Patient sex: F
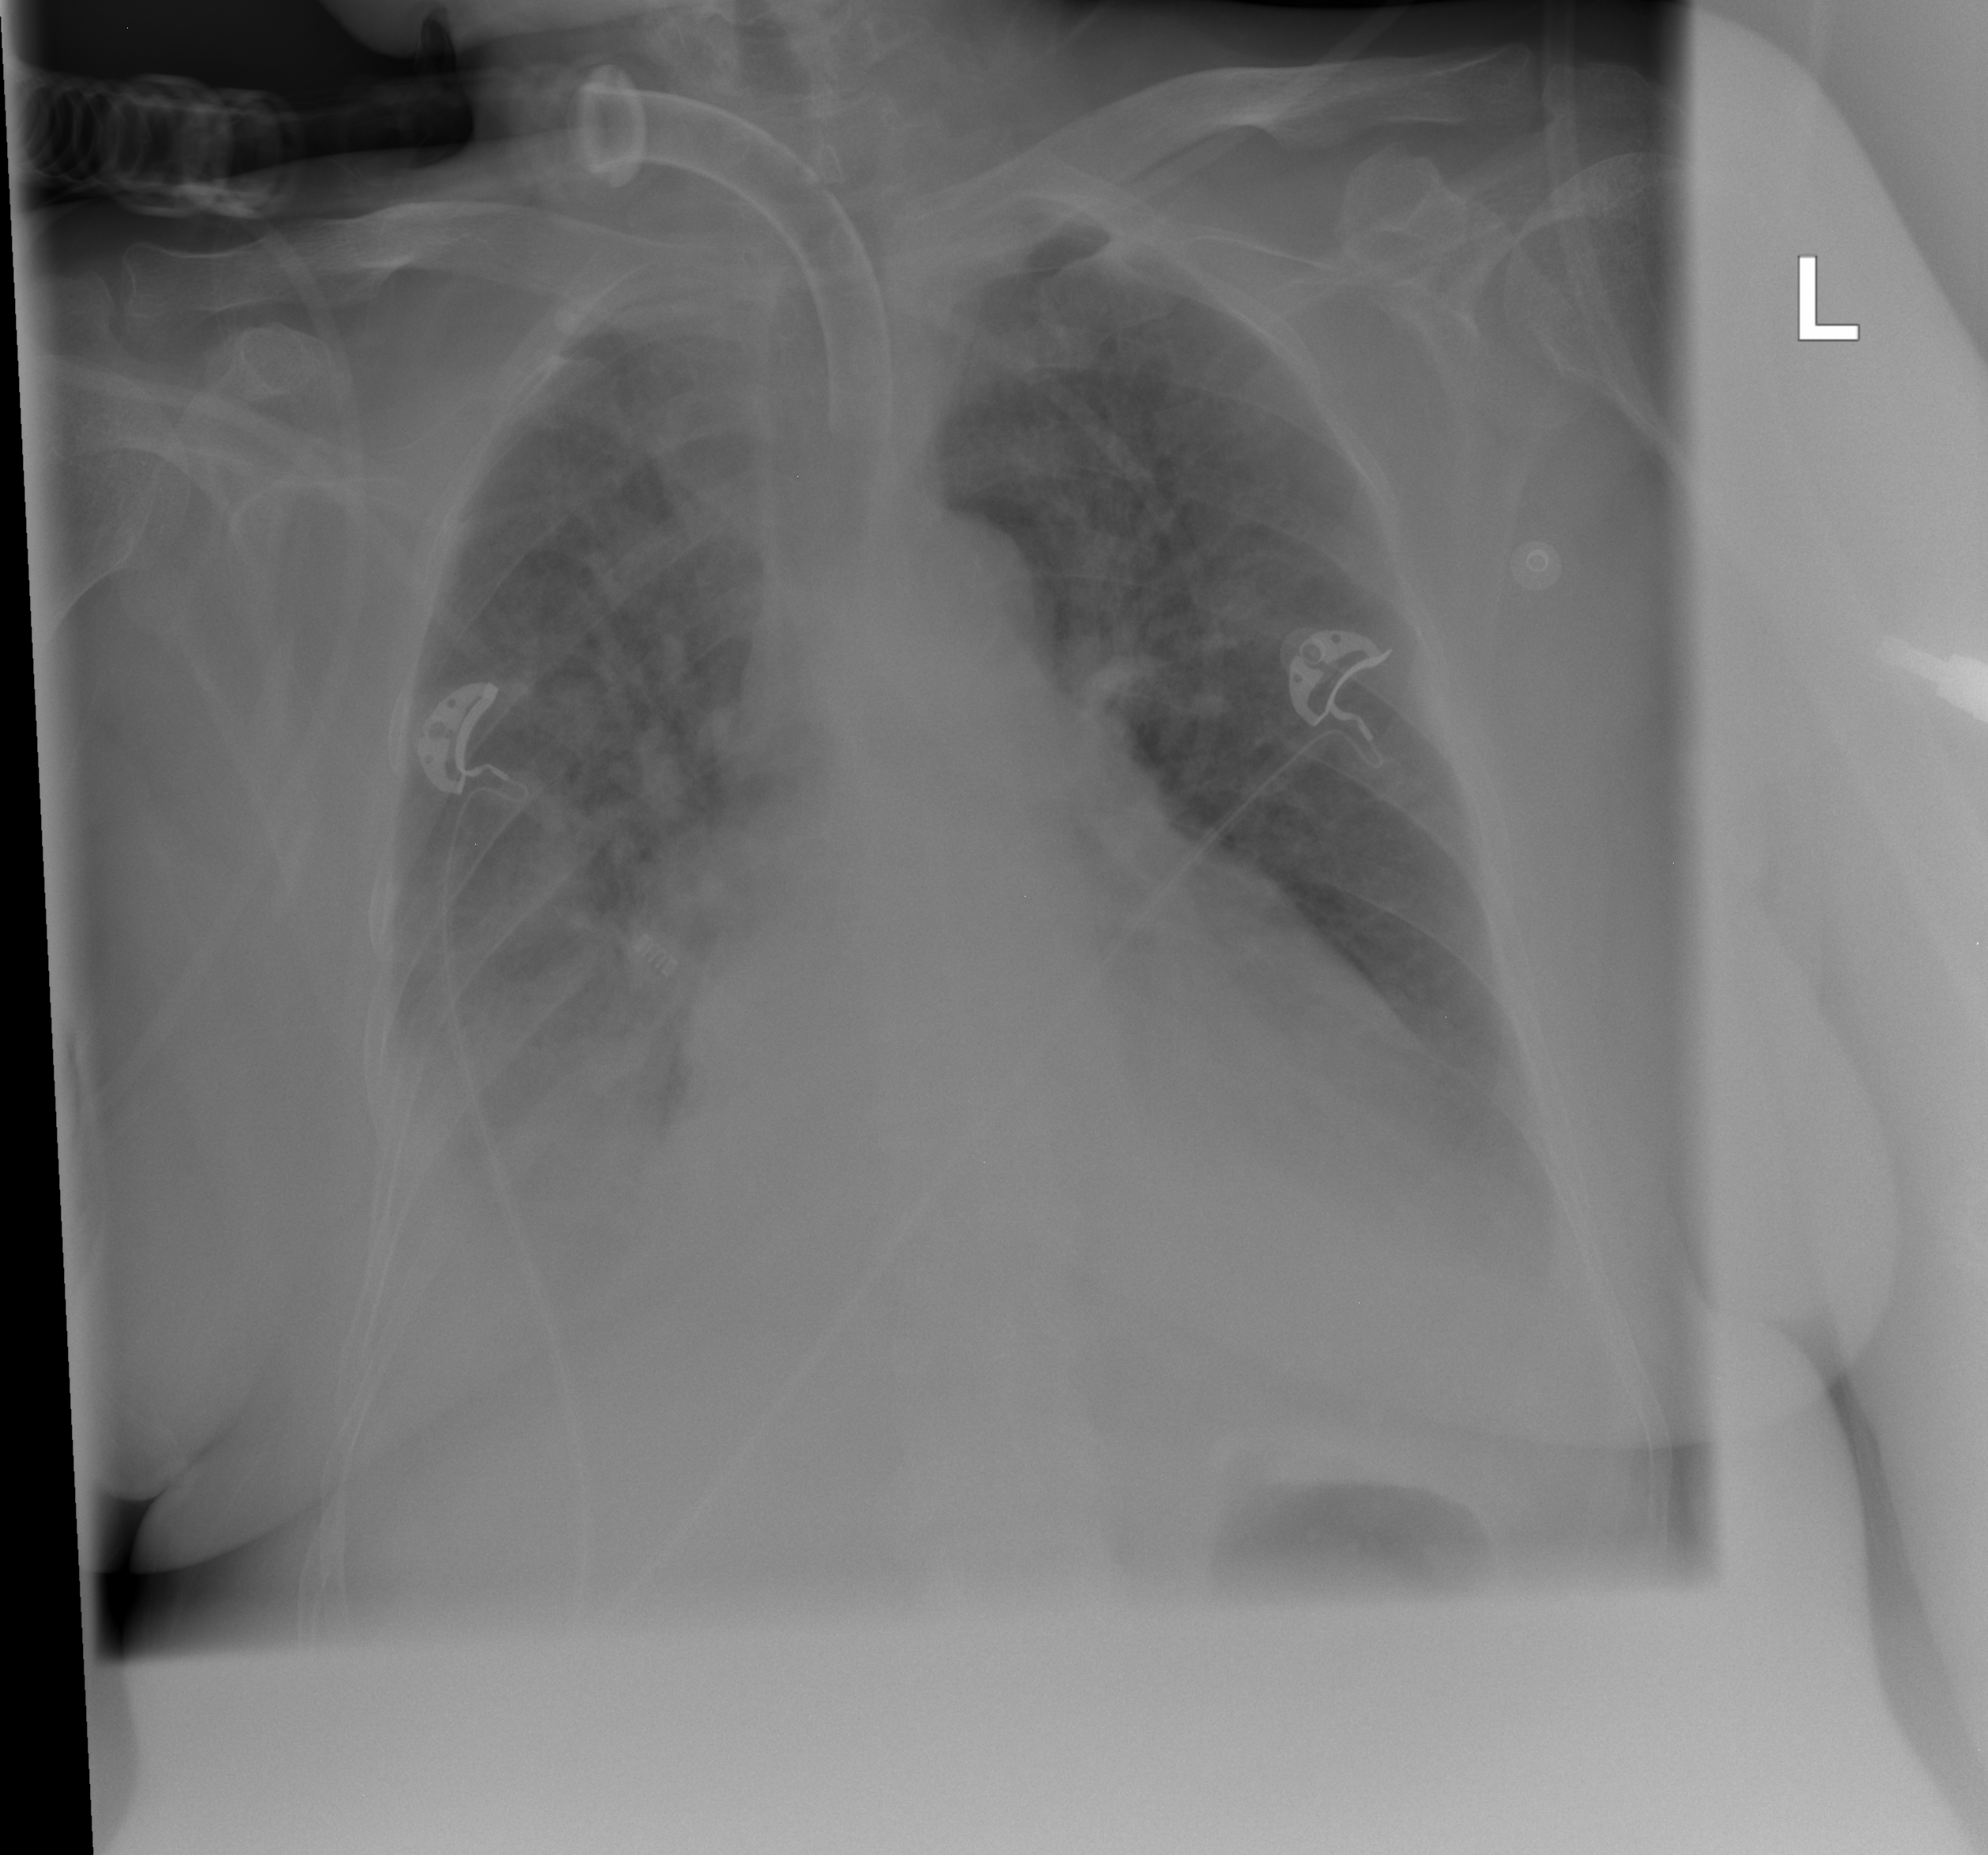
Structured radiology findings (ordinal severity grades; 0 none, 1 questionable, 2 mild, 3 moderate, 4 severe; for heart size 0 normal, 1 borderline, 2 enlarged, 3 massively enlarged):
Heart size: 2
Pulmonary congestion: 1
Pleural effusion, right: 2
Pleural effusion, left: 2
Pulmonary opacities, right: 2
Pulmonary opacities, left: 0
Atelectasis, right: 2
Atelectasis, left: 1